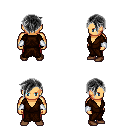
a pixel art fantasy rpg character, male body template, human, tanned skin, brown robe, red pants, gray pixie cut hairstyle, white cloth bracers, brown shoes, four views (front, back, left, right), 2x2 character sprite sheet, small pixel art, hard edges, no anti-aliasing